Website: crate-barrel
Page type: account-selection
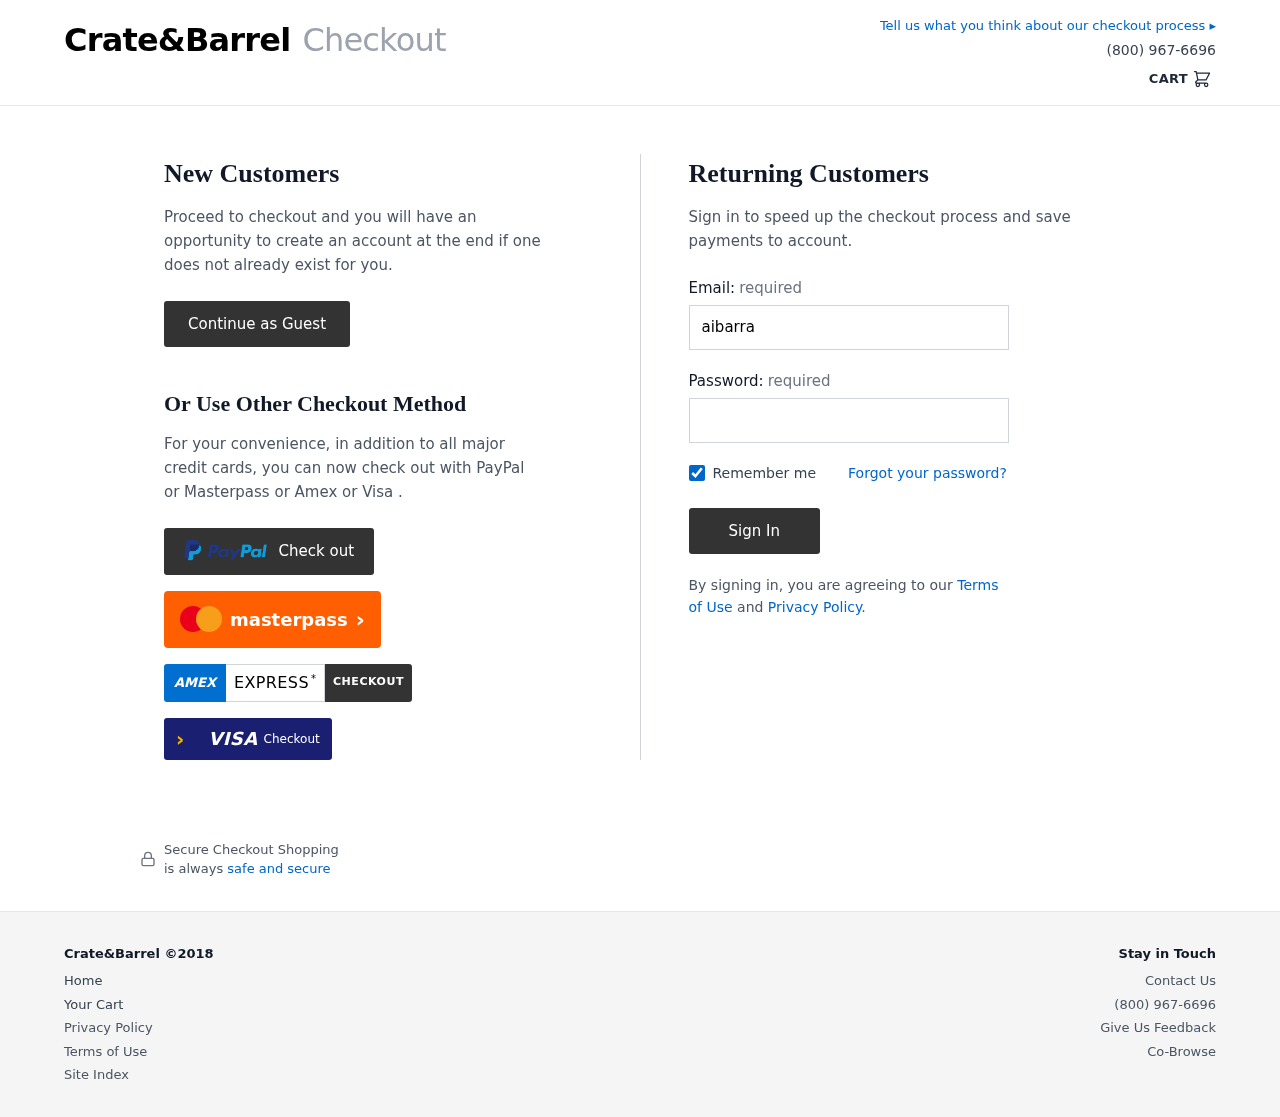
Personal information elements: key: PII_LOGIN_USERNAME
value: aibarra960